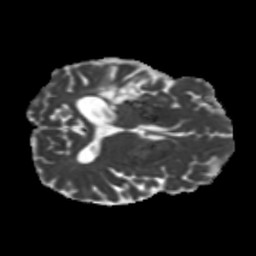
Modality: MD
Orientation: axial
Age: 49
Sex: male
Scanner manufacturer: siemens
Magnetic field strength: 3 T
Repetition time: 5.25 s
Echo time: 0.08 s